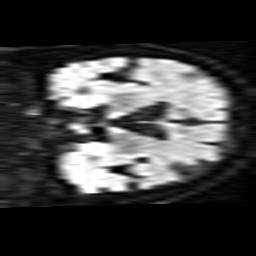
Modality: TRACE
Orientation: coronal
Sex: male
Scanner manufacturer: philips
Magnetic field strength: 1.5 T
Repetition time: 4.819 s
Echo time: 0.07764 s